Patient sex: F
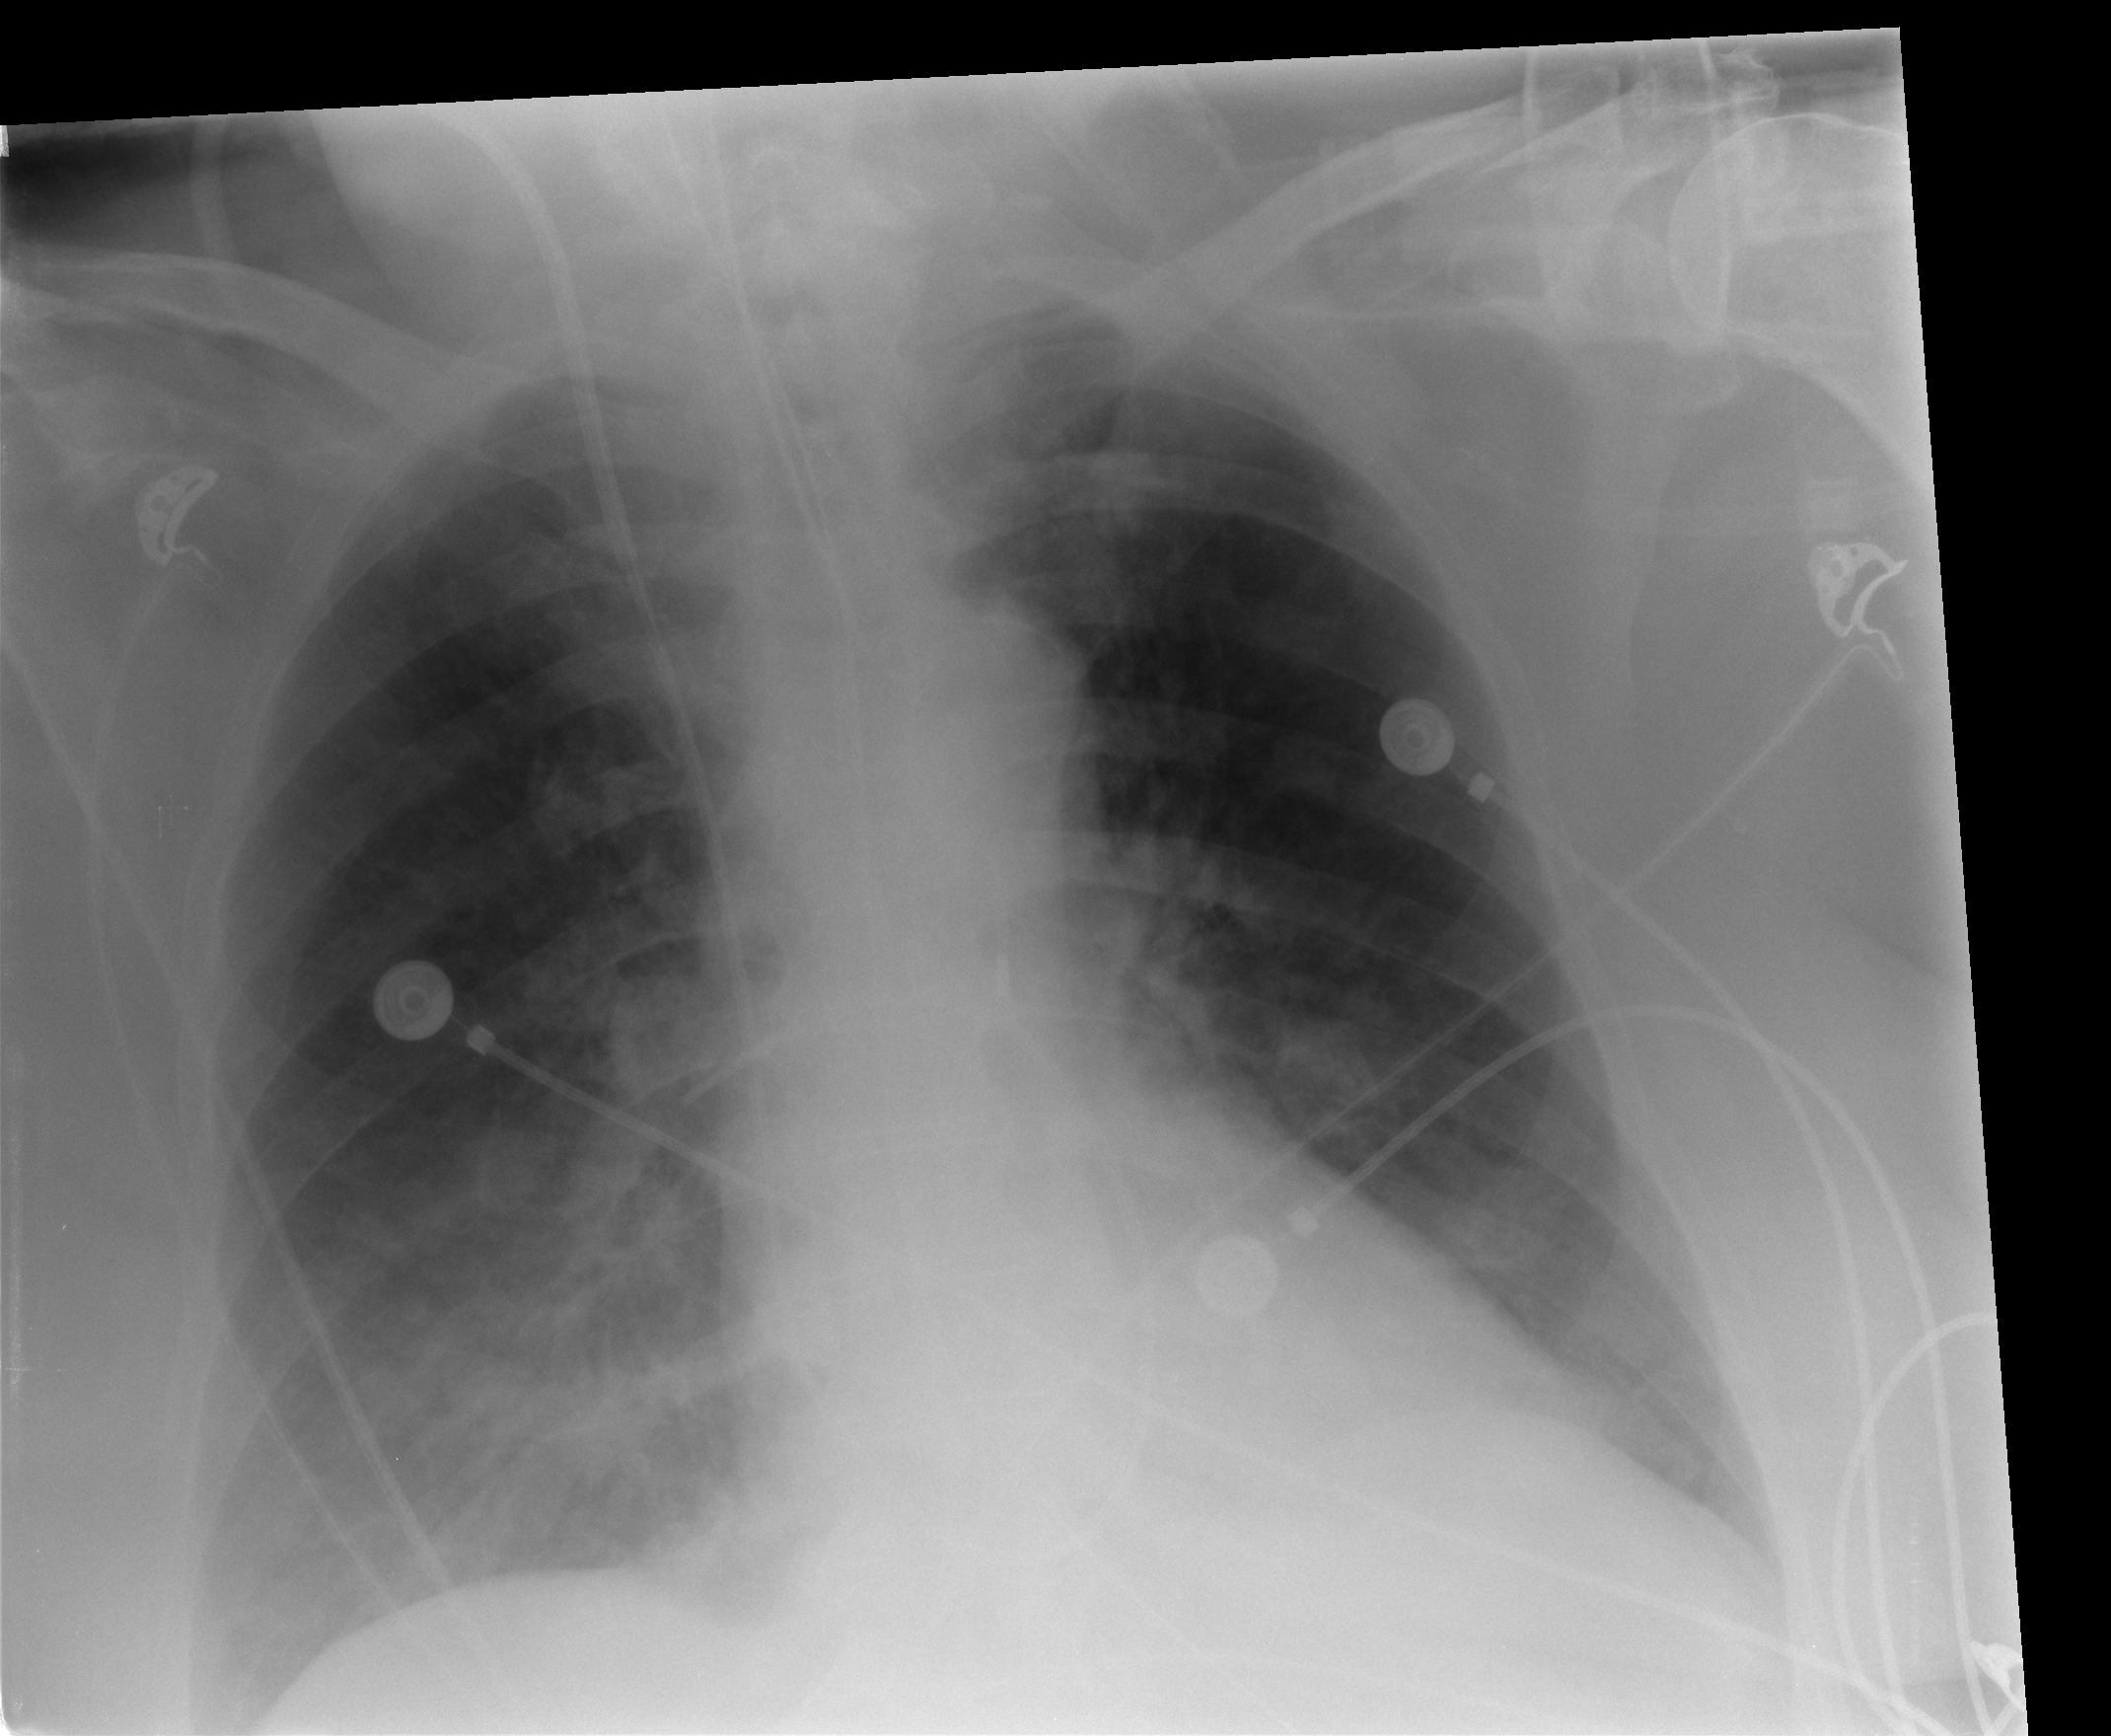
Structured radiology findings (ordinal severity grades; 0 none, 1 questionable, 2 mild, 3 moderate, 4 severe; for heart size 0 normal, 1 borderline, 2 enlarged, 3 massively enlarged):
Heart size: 0
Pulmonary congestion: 1
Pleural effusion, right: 0
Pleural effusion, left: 0
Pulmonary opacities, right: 1
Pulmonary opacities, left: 0
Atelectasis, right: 1
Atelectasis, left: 0